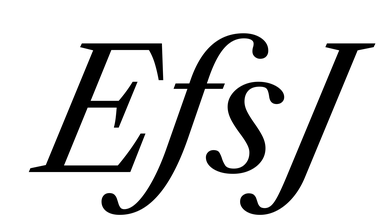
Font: LibreCaslonText-Italic_Italic